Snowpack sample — Snodgrass Mountain, Crested Butte, Colorado (2/4/25, 12:06 PM MST)
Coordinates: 38.923, -106.968
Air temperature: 35 °F
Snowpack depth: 80 cm
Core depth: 20 cm
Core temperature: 33.8 °F
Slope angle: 14°, slope face: 78°
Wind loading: low
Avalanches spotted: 0
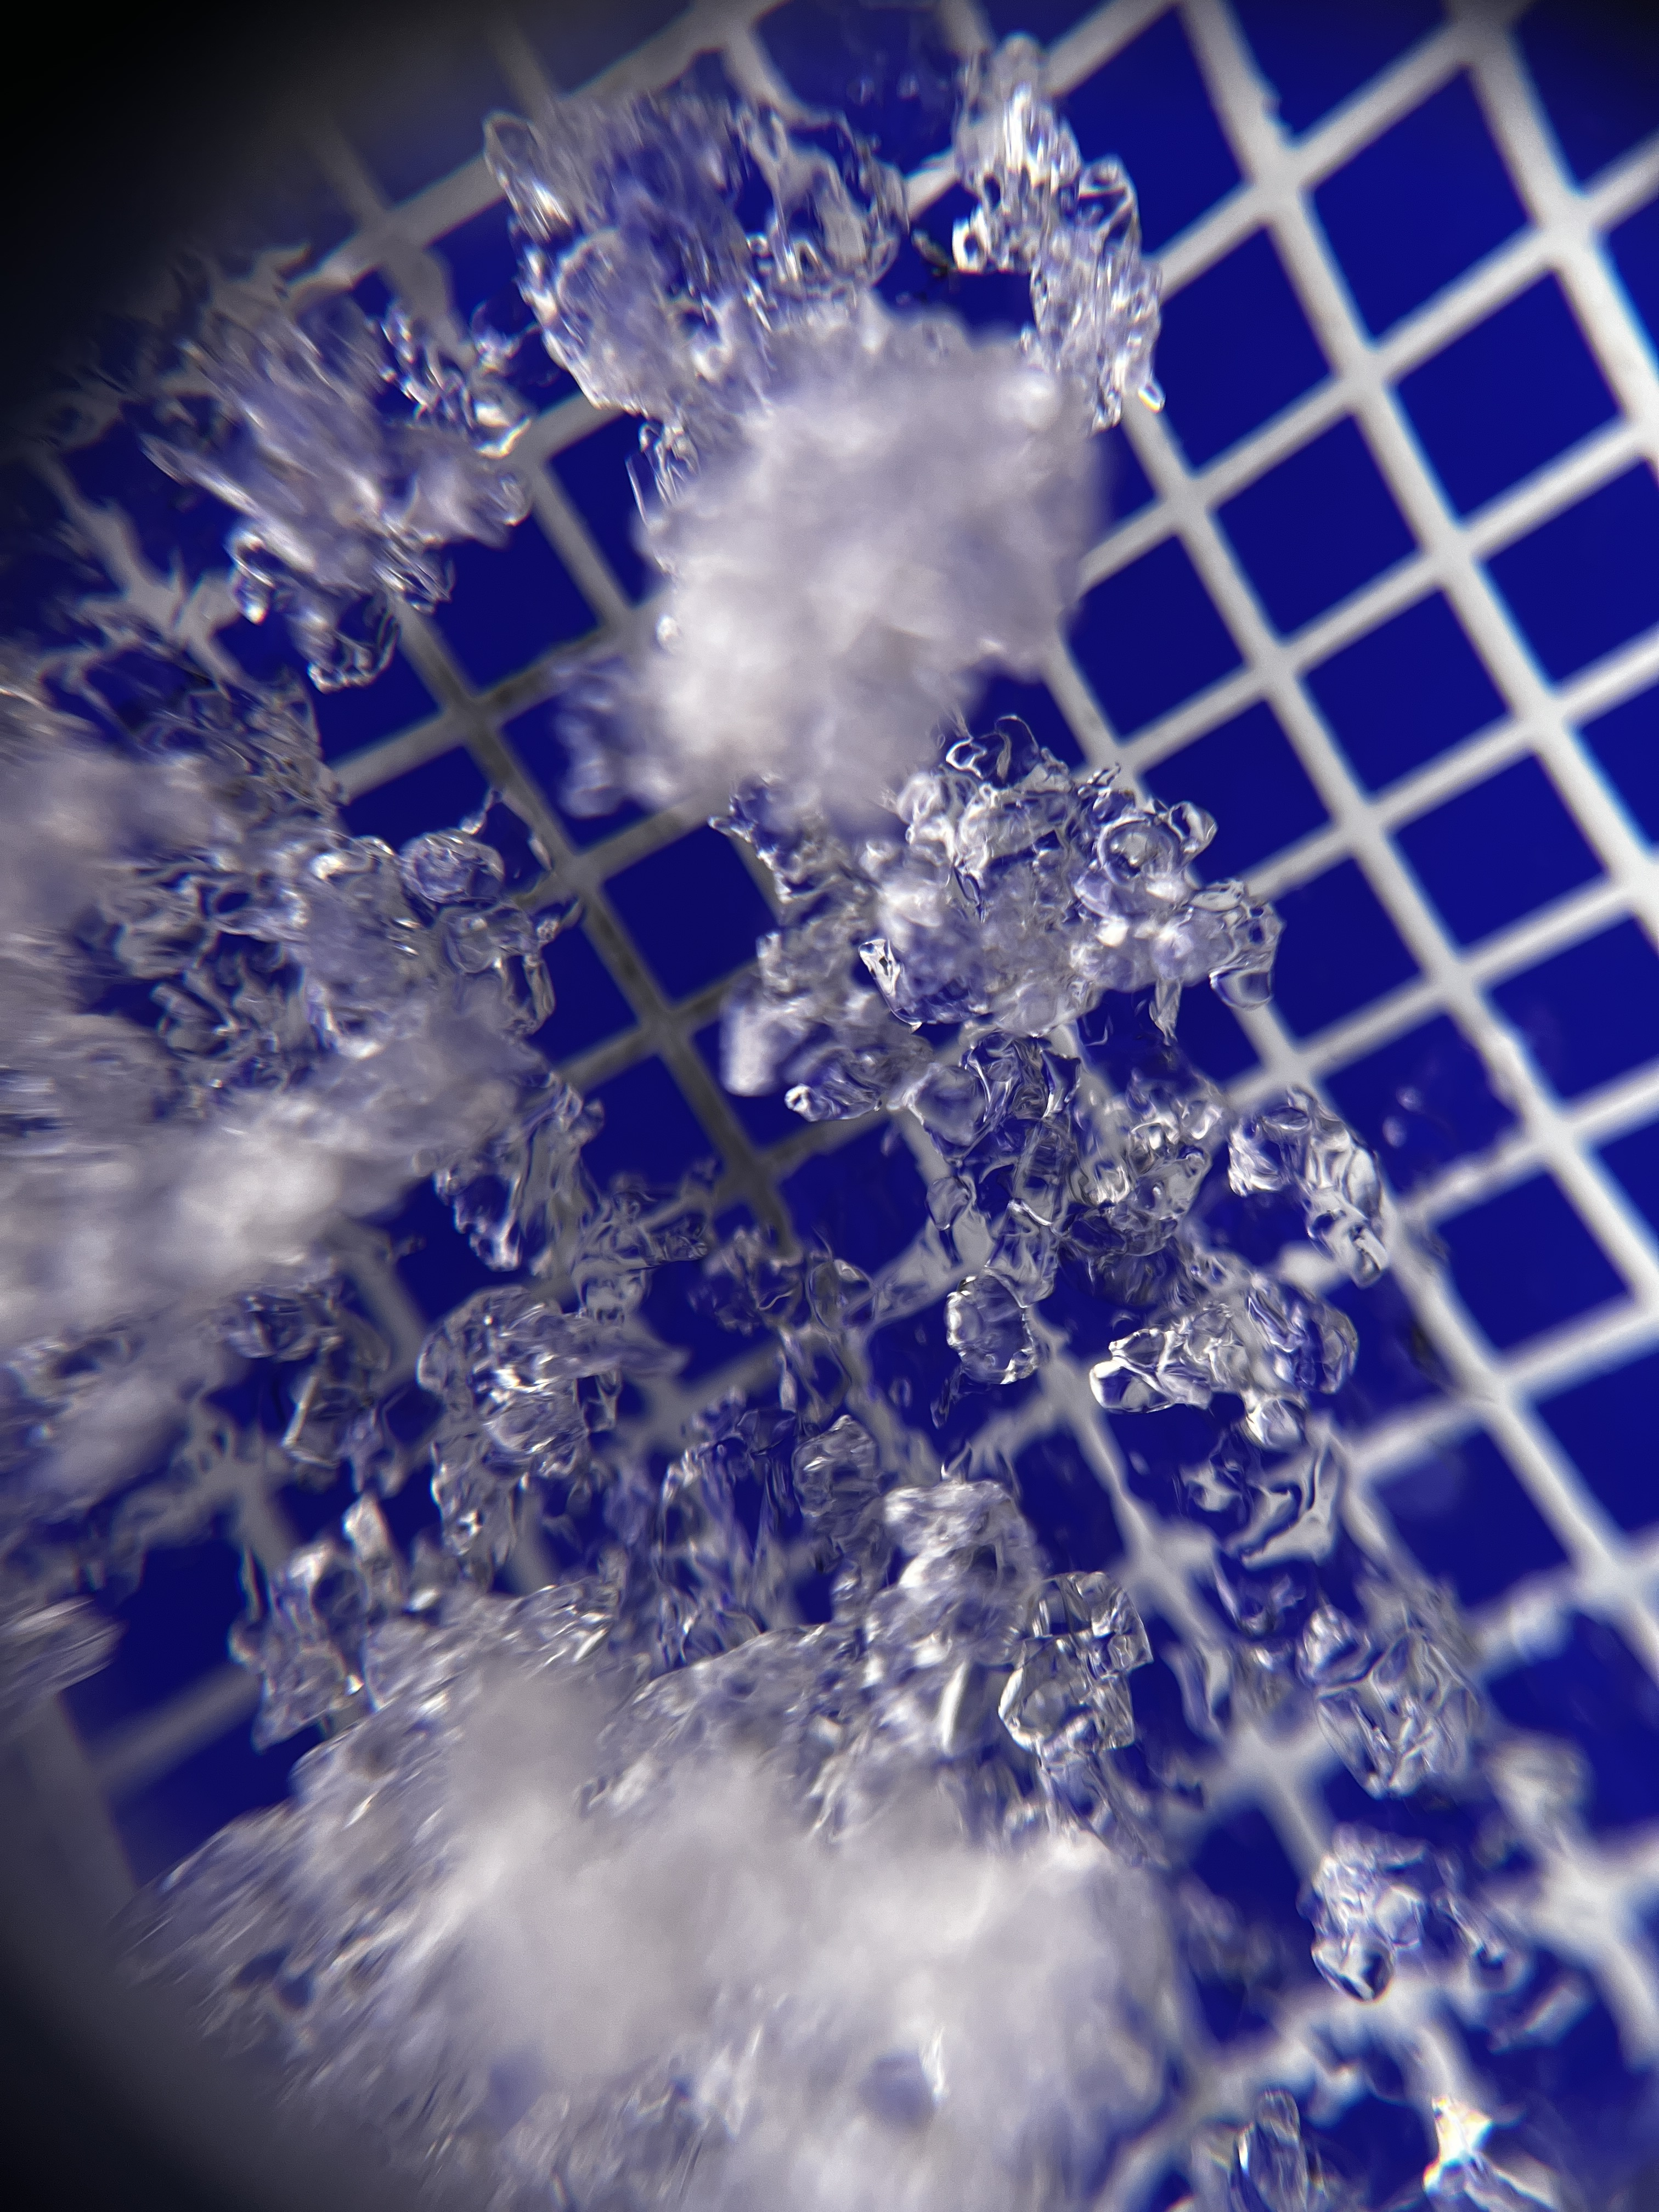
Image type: magnified_profile
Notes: No avalanches nearby, unusually warm weather for the last month reported by residents, Collected 25 yards from treeline